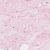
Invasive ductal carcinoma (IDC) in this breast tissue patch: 0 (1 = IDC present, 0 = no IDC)